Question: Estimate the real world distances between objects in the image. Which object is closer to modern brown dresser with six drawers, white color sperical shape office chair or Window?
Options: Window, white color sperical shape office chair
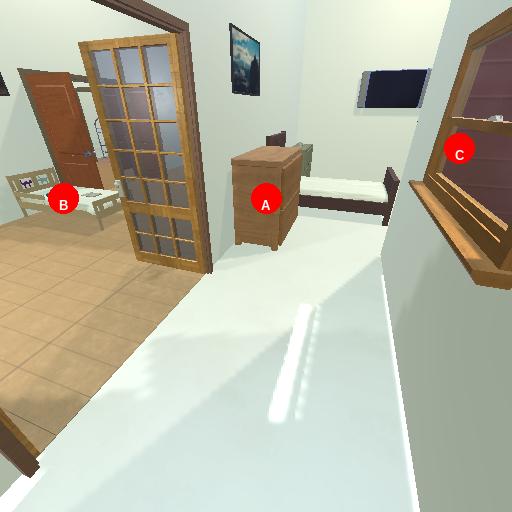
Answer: Window